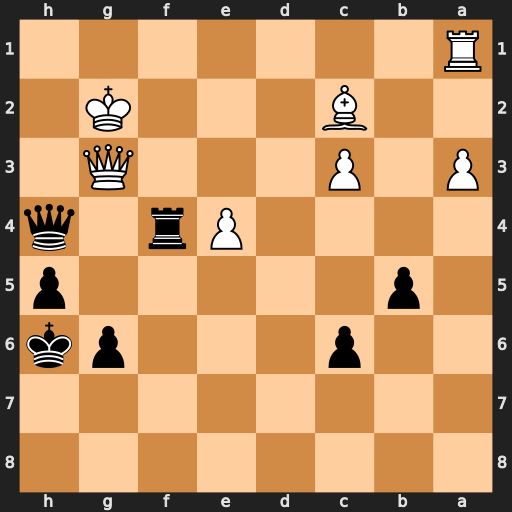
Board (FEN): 8/8/2p3pk/1p5p/4Pr1q/P1P3Q1/2B3K1/R7
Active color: b
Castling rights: -
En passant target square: -
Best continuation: Rg4 Qxg4 Qxg4+